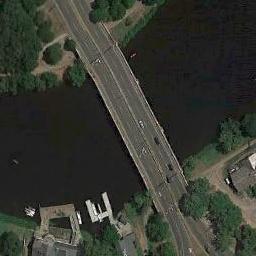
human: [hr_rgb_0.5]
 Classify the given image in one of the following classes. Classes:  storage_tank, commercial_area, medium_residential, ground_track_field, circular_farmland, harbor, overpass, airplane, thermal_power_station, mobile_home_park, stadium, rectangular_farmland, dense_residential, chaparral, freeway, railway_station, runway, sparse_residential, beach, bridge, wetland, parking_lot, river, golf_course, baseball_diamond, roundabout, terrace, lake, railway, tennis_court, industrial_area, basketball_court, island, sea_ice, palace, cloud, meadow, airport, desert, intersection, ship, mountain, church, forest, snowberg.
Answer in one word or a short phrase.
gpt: bridge